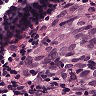
Metastatic tissue present: yes